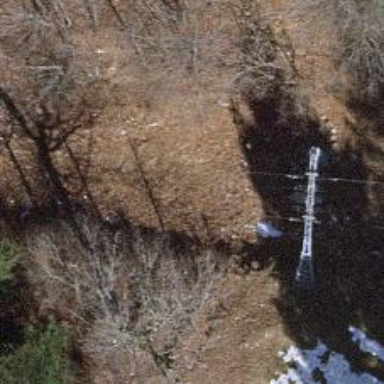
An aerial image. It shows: Pylon for aerialway.